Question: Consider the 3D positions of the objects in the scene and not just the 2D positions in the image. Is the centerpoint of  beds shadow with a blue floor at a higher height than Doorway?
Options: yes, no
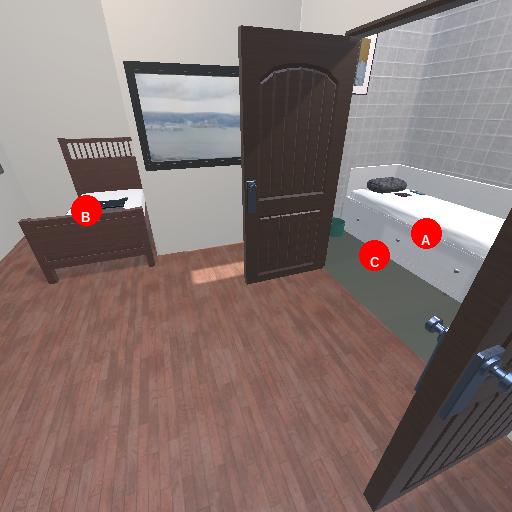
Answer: yes